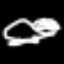
Label: frog